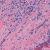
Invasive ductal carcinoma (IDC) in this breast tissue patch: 1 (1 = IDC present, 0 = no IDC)